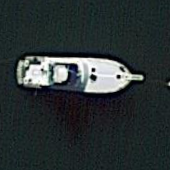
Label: Civil_yacht